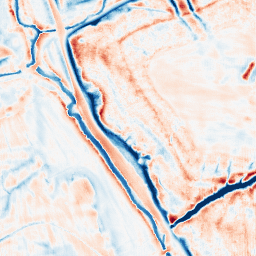
Category: edge_preserving
Decomposition family: bilateral
Decomposition parameters: d: 21
sigma_color: 50
sigma_space: 25
Upsampling method: fft_zeropad
Upsampling parameters: scale: 4
Upsampling scale: 4